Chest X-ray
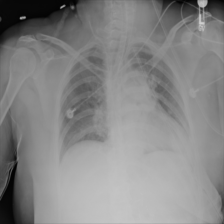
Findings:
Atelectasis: positive
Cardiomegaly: negative
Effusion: negative
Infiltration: negative
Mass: negative
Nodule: negative
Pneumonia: negative
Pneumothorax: negative
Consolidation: negative
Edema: negative
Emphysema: negative
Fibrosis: negative
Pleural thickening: negative
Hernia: negative